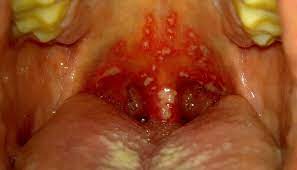
Condition: Mouth Ulcer